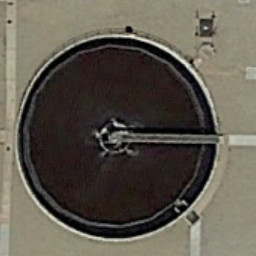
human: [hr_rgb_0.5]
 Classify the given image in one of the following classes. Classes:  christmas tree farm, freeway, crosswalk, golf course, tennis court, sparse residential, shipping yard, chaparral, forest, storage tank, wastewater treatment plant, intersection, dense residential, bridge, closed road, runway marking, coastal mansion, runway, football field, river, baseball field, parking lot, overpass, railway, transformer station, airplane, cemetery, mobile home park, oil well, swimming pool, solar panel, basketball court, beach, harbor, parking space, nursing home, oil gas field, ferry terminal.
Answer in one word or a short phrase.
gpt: wastewater treatment plant